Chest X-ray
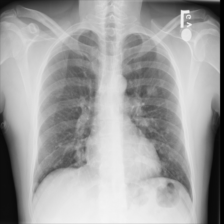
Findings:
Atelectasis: negative
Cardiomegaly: negative
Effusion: negative
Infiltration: negative
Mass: negative
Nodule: positive
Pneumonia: negative
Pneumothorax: negative
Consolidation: negative
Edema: negative
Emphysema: negative
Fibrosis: negative
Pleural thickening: negative
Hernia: negative